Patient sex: F
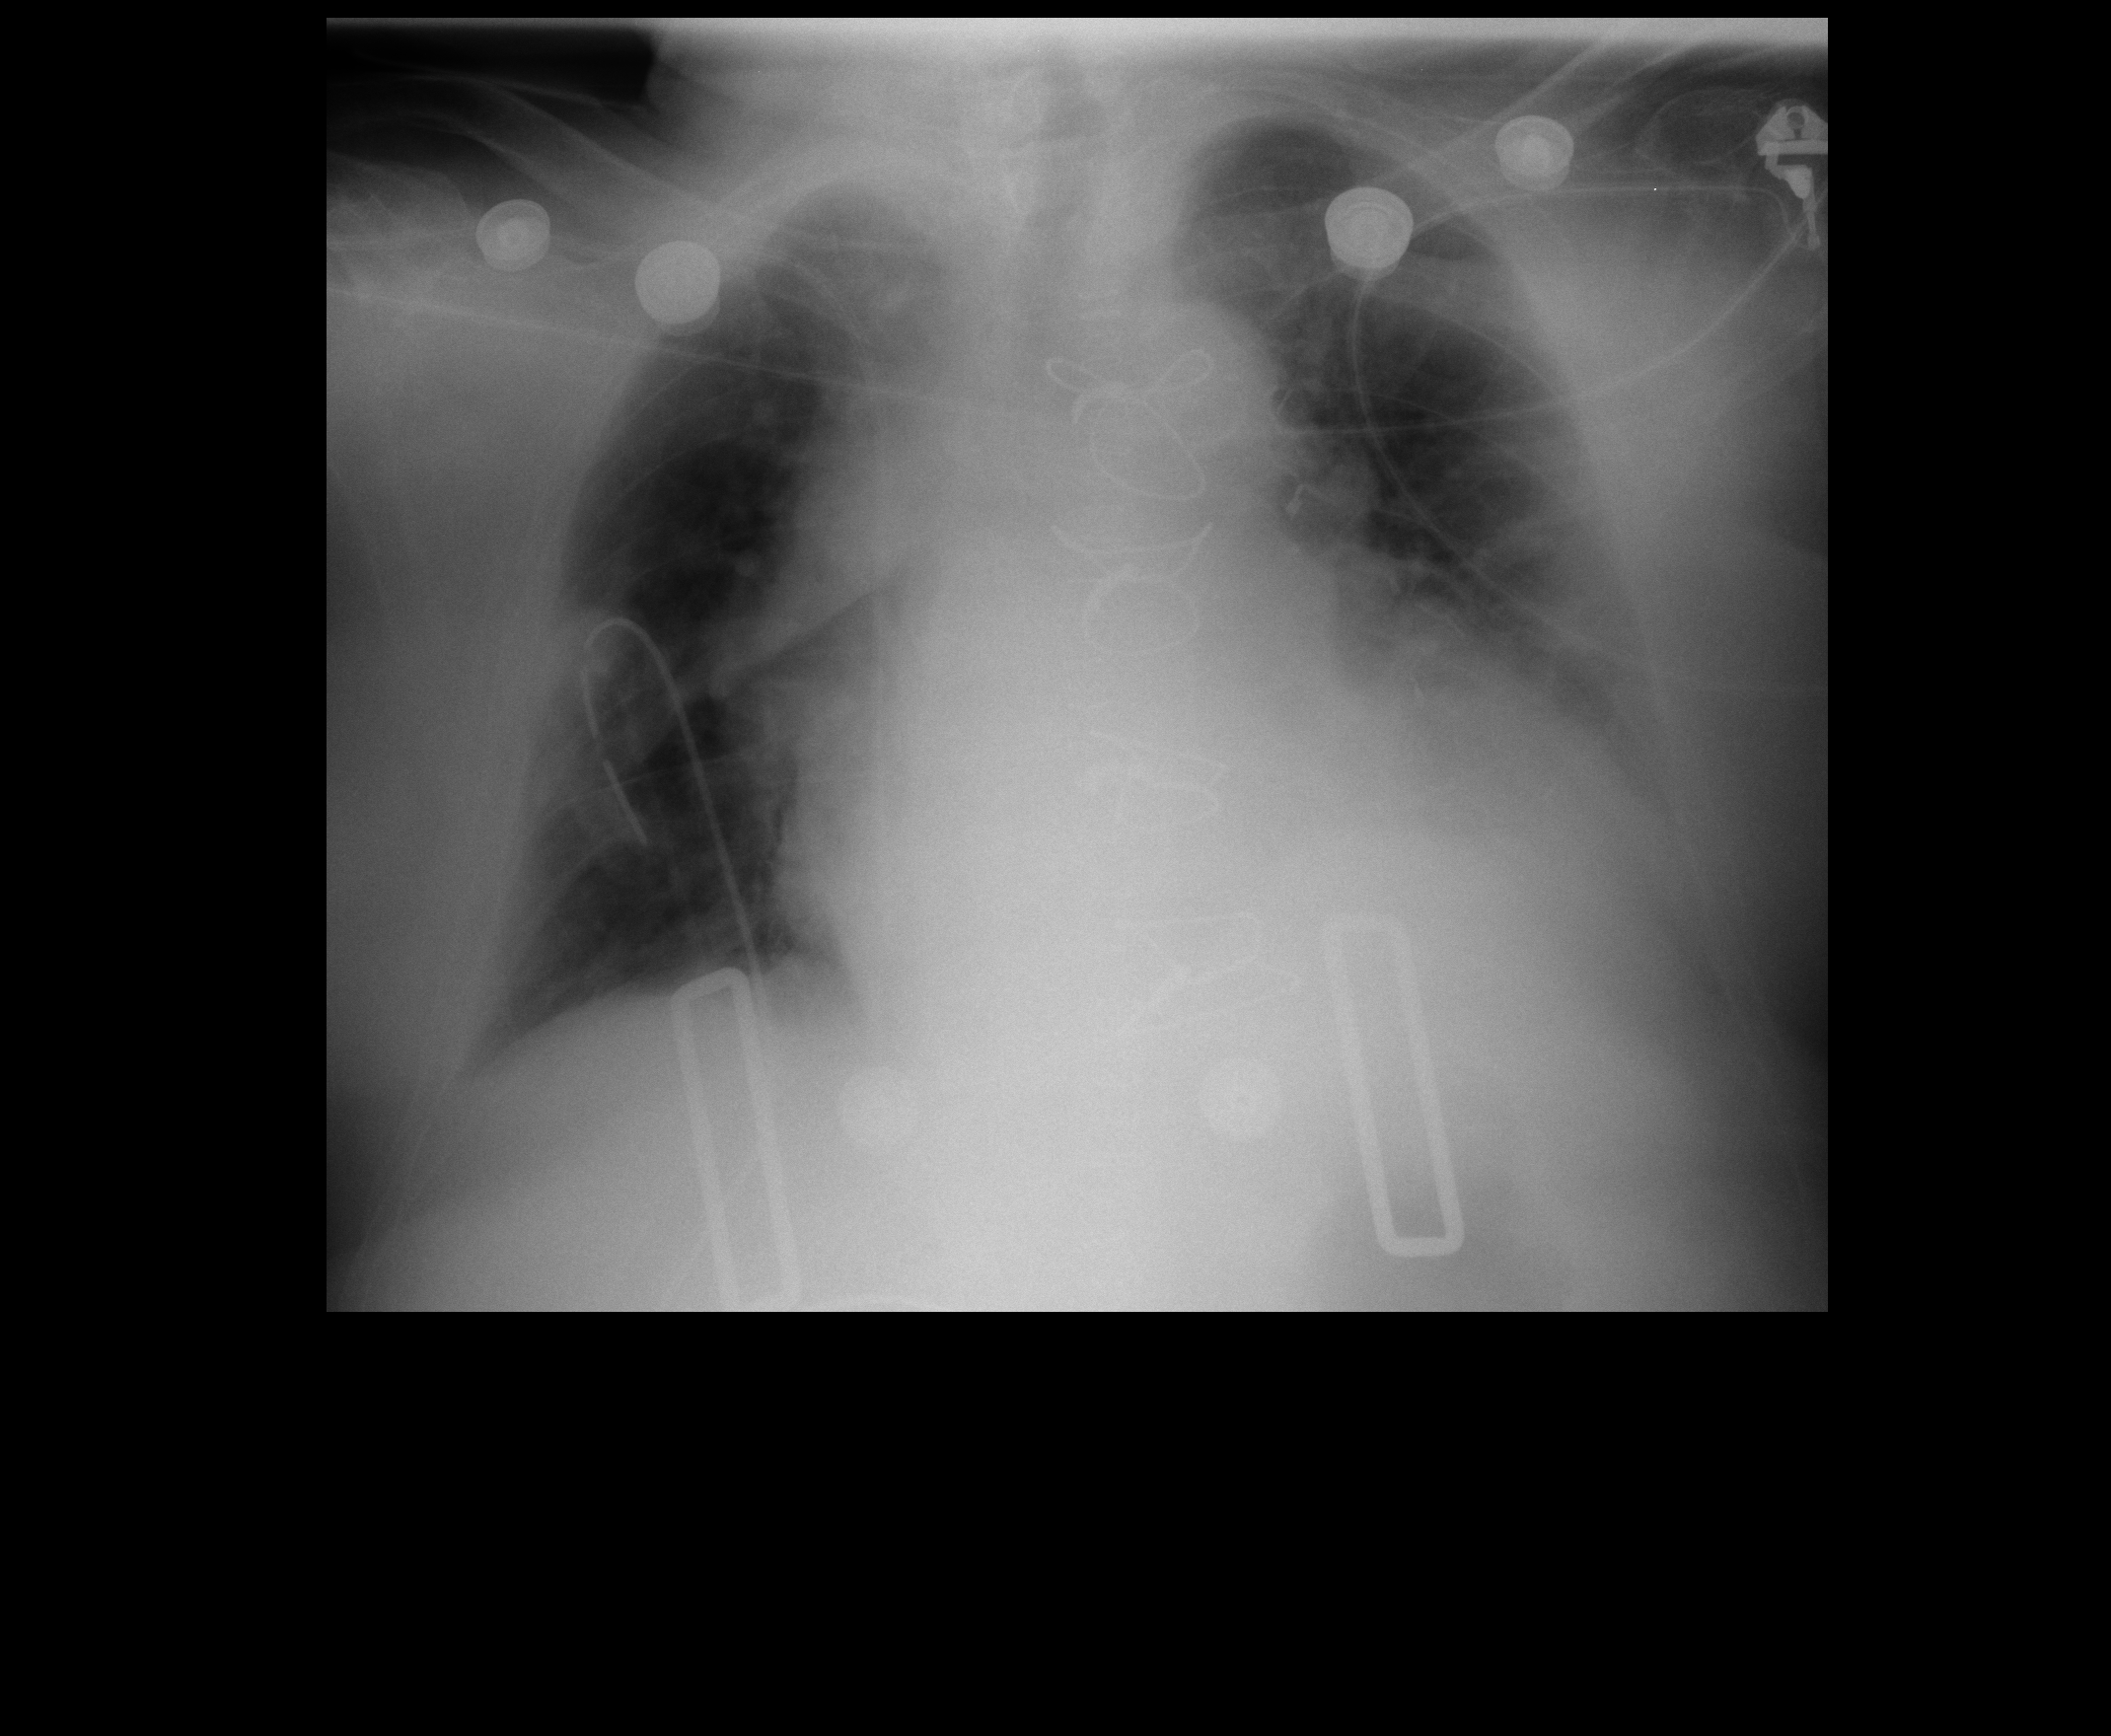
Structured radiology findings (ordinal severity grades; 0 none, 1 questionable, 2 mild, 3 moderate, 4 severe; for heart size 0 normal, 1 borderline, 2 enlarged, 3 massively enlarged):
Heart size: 3
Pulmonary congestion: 2
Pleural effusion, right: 1
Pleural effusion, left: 2
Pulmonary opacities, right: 2
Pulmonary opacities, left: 0
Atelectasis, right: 2
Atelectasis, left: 2